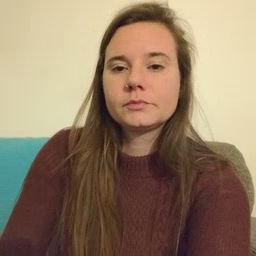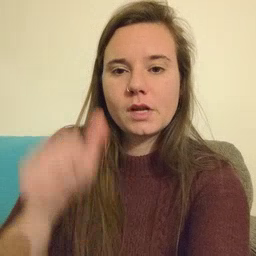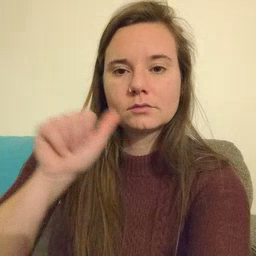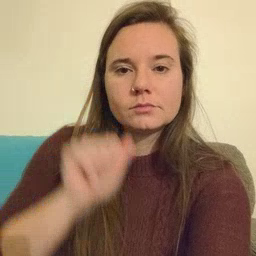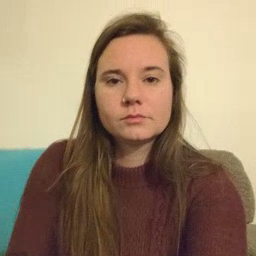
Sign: aunt